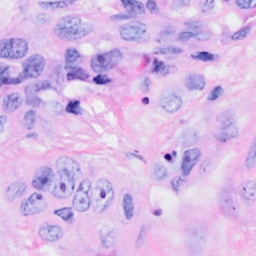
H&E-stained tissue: Breast